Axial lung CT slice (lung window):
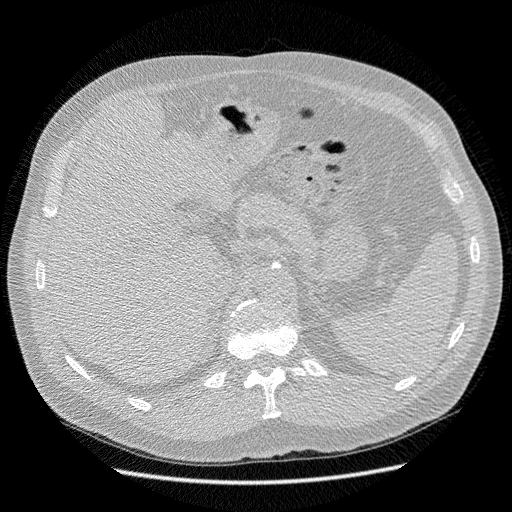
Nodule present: no